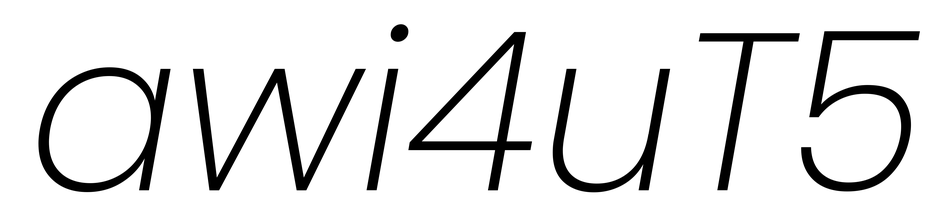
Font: Poppins-ExtraLightItalic